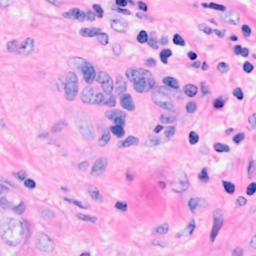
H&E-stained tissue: Breast